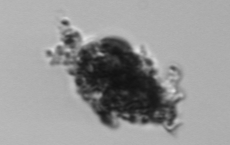
Label: detritus